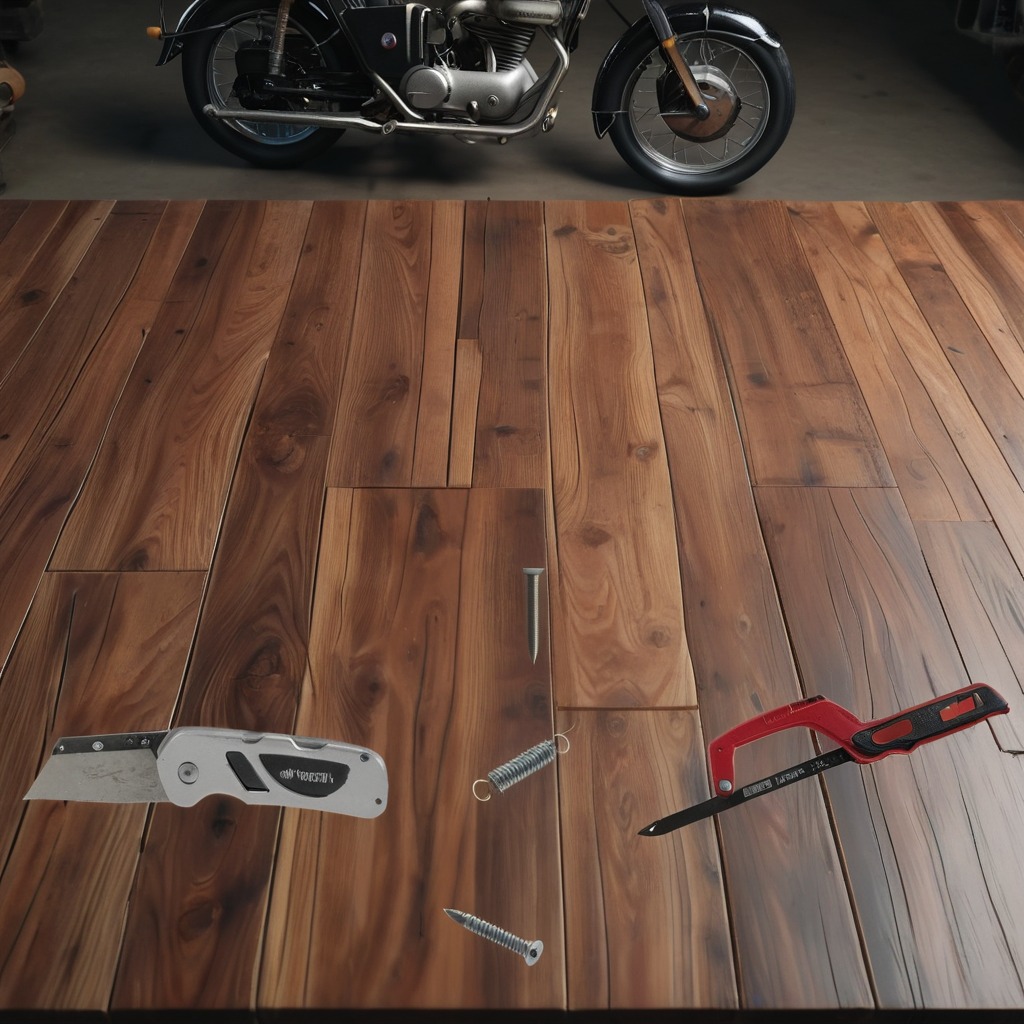
A utility knife, a metal machine screw, an iron nail, a coiled metal spring, and a handheld metal saw are lying on the oil-spilled wooden table in a vintage motorcycle garage.